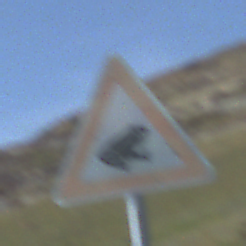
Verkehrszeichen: AmphibienwanderungLinks
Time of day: Night
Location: Outdoor (Nature)
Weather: PartlyCloudy
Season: NotSpecified
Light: Natural